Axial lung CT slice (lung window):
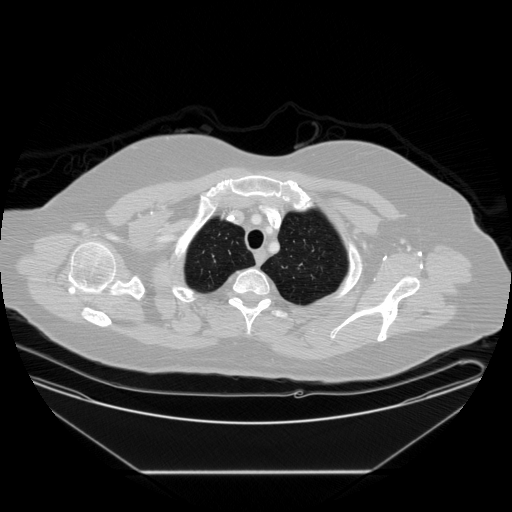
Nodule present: no